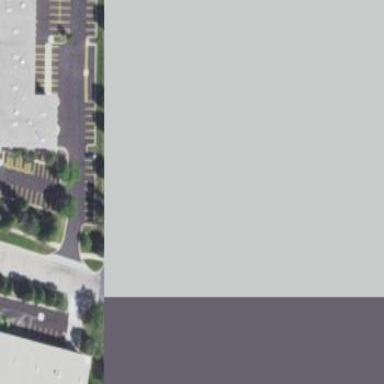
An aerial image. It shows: Office building.